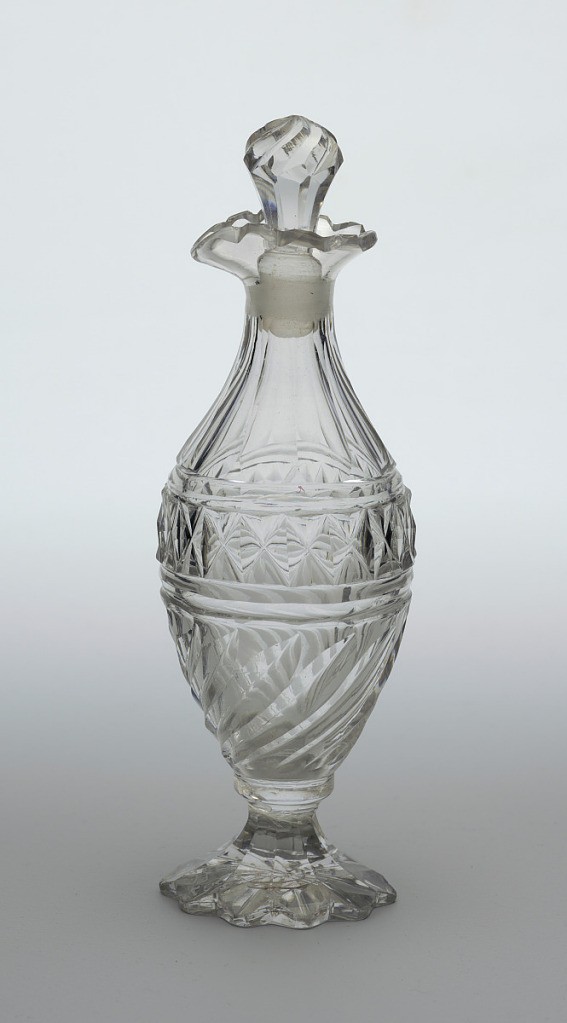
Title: Bottle
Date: ca. 1810
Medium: glass
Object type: bottle
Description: Oviform body on splayed faceted foot, with flared lip and pouring spout; cut diamond band center, flat vertical facets above, twisted flutes below, scalloped lip rim; cut spiral fluting top of stopper.